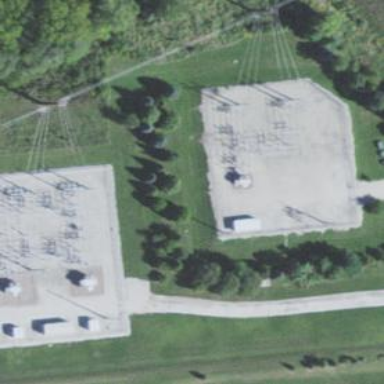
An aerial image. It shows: Distribution level power substation.